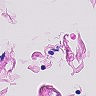
Metastatic tissue present: no